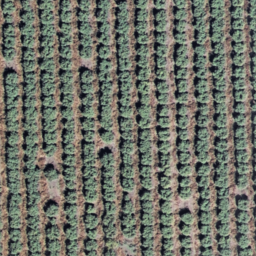
Label: agricultural